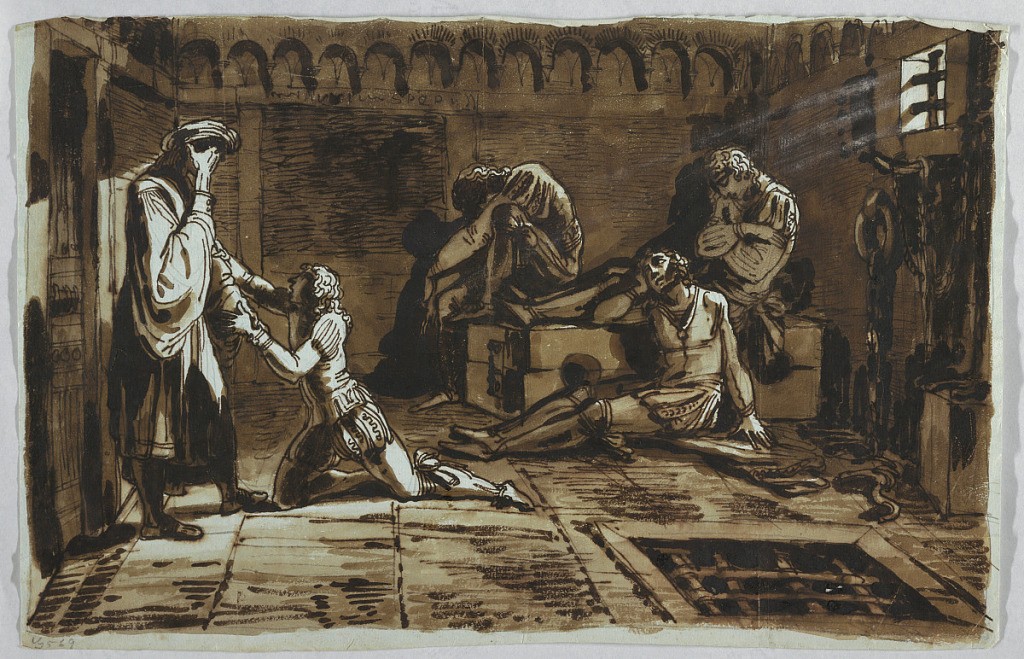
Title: Death of Count Ugolino and his Sons
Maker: Felice Giani, Italian, 1758–1823
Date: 1815–1823
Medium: Black crayon, pen and ink, brush and watercolor on paper
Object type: Drawing
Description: Here Giani treats the scene as a classical frieze. A kneeling youth begs a standing man who covers his face with his hand. Three more figures in anguish behind. At right, light streams in through a barred window.